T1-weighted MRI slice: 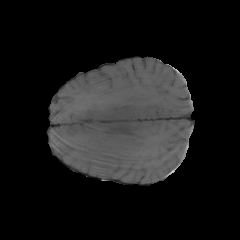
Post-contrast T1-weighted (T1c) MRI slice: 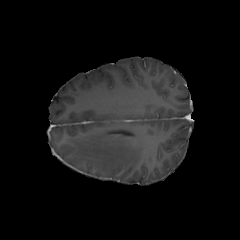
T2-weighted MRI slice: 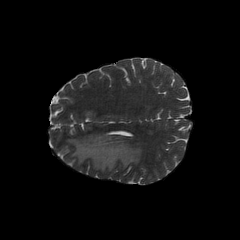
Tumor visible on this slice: yes